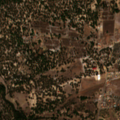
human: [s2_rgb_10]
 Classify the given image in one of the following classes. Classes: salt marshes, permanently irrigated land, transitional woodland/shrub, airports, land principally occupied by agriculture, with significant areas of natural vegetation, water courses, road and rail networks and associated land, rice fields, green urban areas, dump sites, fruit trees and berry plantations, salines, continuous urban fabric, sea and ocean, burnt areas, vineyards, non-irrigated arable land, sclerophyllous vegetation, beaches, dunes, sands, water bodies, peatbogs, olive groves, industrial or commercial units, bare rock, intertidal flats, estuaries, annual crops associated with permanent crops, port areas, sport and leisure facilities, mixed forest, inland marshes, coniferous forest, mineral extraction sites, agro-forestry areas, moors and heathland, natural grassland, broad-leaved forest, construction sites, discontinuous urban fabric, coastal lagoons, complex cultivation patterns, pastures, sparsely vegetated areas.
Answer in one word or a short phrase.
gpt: permanently irrigated land, complex cultivation patterns, agro-forestry areas, broad-leaved forest, coniferous forest, mixed forest, transitional woodland/shrub